Question: I would like to create a function to convert days to years.
In my data set, the Age of my customers is given in days instead of years.
I do not have any other information about their Age. (No DOB)
This is one of the solutions I have tried:
'''
def convert (age_in_days):
Age = int[(age_in_days/365)]
return Age
convert (['age_in_days'])
'''
and then calling the function with
'''
convert(data['age_in_days'])
'''
my output is:
'''
[id
1 31.041096
2 83.038356
3 44.024658
4 65.021918
5 53.041096
...
79849 70.013699
79850 46.019178
79851 68.041096
79852 30.024658
79853 54.027397
Name: age_in_days, Length: 79853, dtype: float64]
'''
as you can see I have a total of 79853 observations
1. when I try to convert to a data frame so I can append to my main data set, pd.DataFrame(Age, columns = ['age']) this is what I get:
'''
age
age_in_days NaN
'''
And nothing else, I need to add the calculated values of age to my data set.

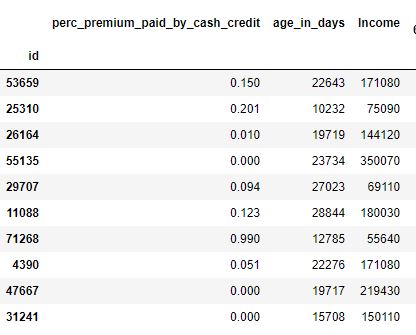
Answer: I'm not sure if there is any requirement to write a separate function to convert days to years.
We can do the same directly in pandas as
'''
df = pd.DataFrame({
'id':[11, 12],
'age_in_day':[22643, 10262]
})
id age_in_day
0 11 22643
1 12 10262
'''
'''
df['age_in_years'] = pd.to_timedelta(df.age_in_day, unit='D') / np.timedelta64(1,'Y')
'''
'''
id age_in_day age_in_years
0 11 22643 61.994428
1 12 10262 28.096402
'''
'''
df['age_in_years'] = df['age_in_day'] / 365
df
'''
'''
id age_in_day age_in_years
0 11 22643 62.035616
1 12 10262 28.115068
'''
By any means if we have a separate 'list/Series'(generated from an external function) of 'age in years' which we want to add to existing df. Then
'''
0 62.035616
1 28.115068
Name: age_in_day, dtype: float64
df['age_in_years'] = age_Series
'''
'''
age_list=[62.035616438356165, 28.115068493150684]
df['age_in_years'] = age_list
'''